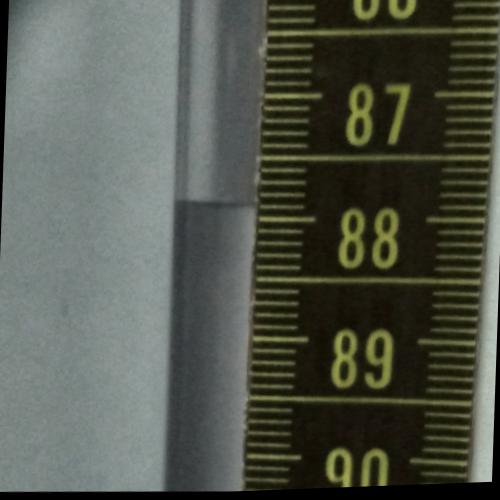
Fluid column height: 87.9 cm